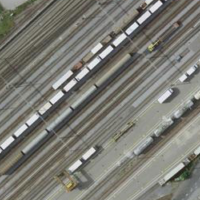
EUNIS habitat code: 57
Species observed at this site:
Erodium cicutarium